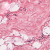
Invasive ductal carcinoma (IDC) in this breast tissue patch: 0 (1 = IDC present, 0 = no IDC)